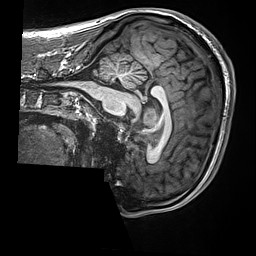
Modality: T1w
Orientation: sagittal
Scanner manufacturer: siemens
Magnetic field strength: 3 T
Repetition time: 2.5 s
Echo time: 0.00299 s